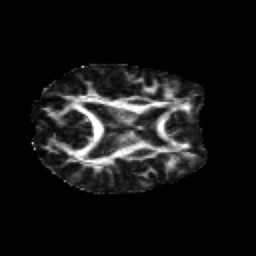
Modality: FA
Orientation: axial
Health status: healthy
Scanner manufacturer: siemens
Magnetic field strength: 3 T
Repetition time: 12 s
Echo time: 0.092 s